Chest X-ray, PA view. Patient: 43 years old, sex M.
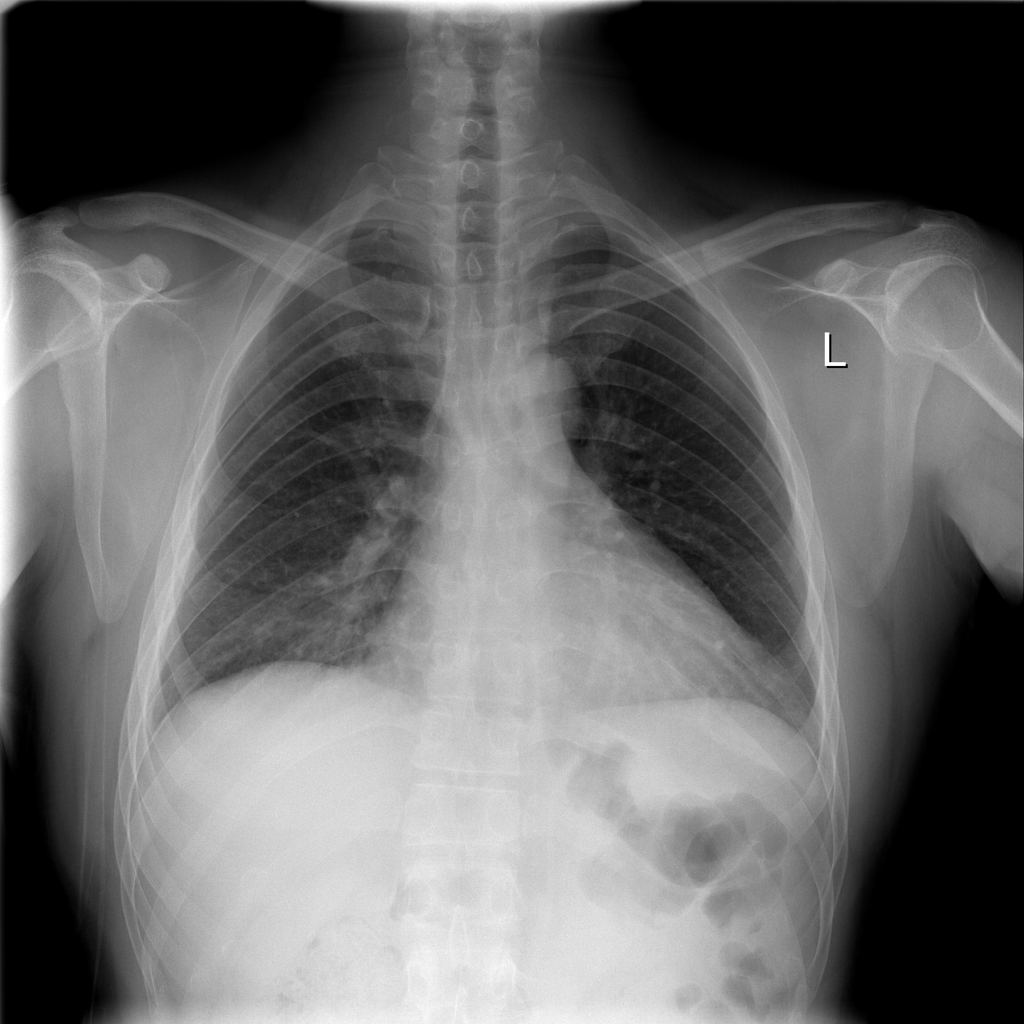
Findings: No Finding